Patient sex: M
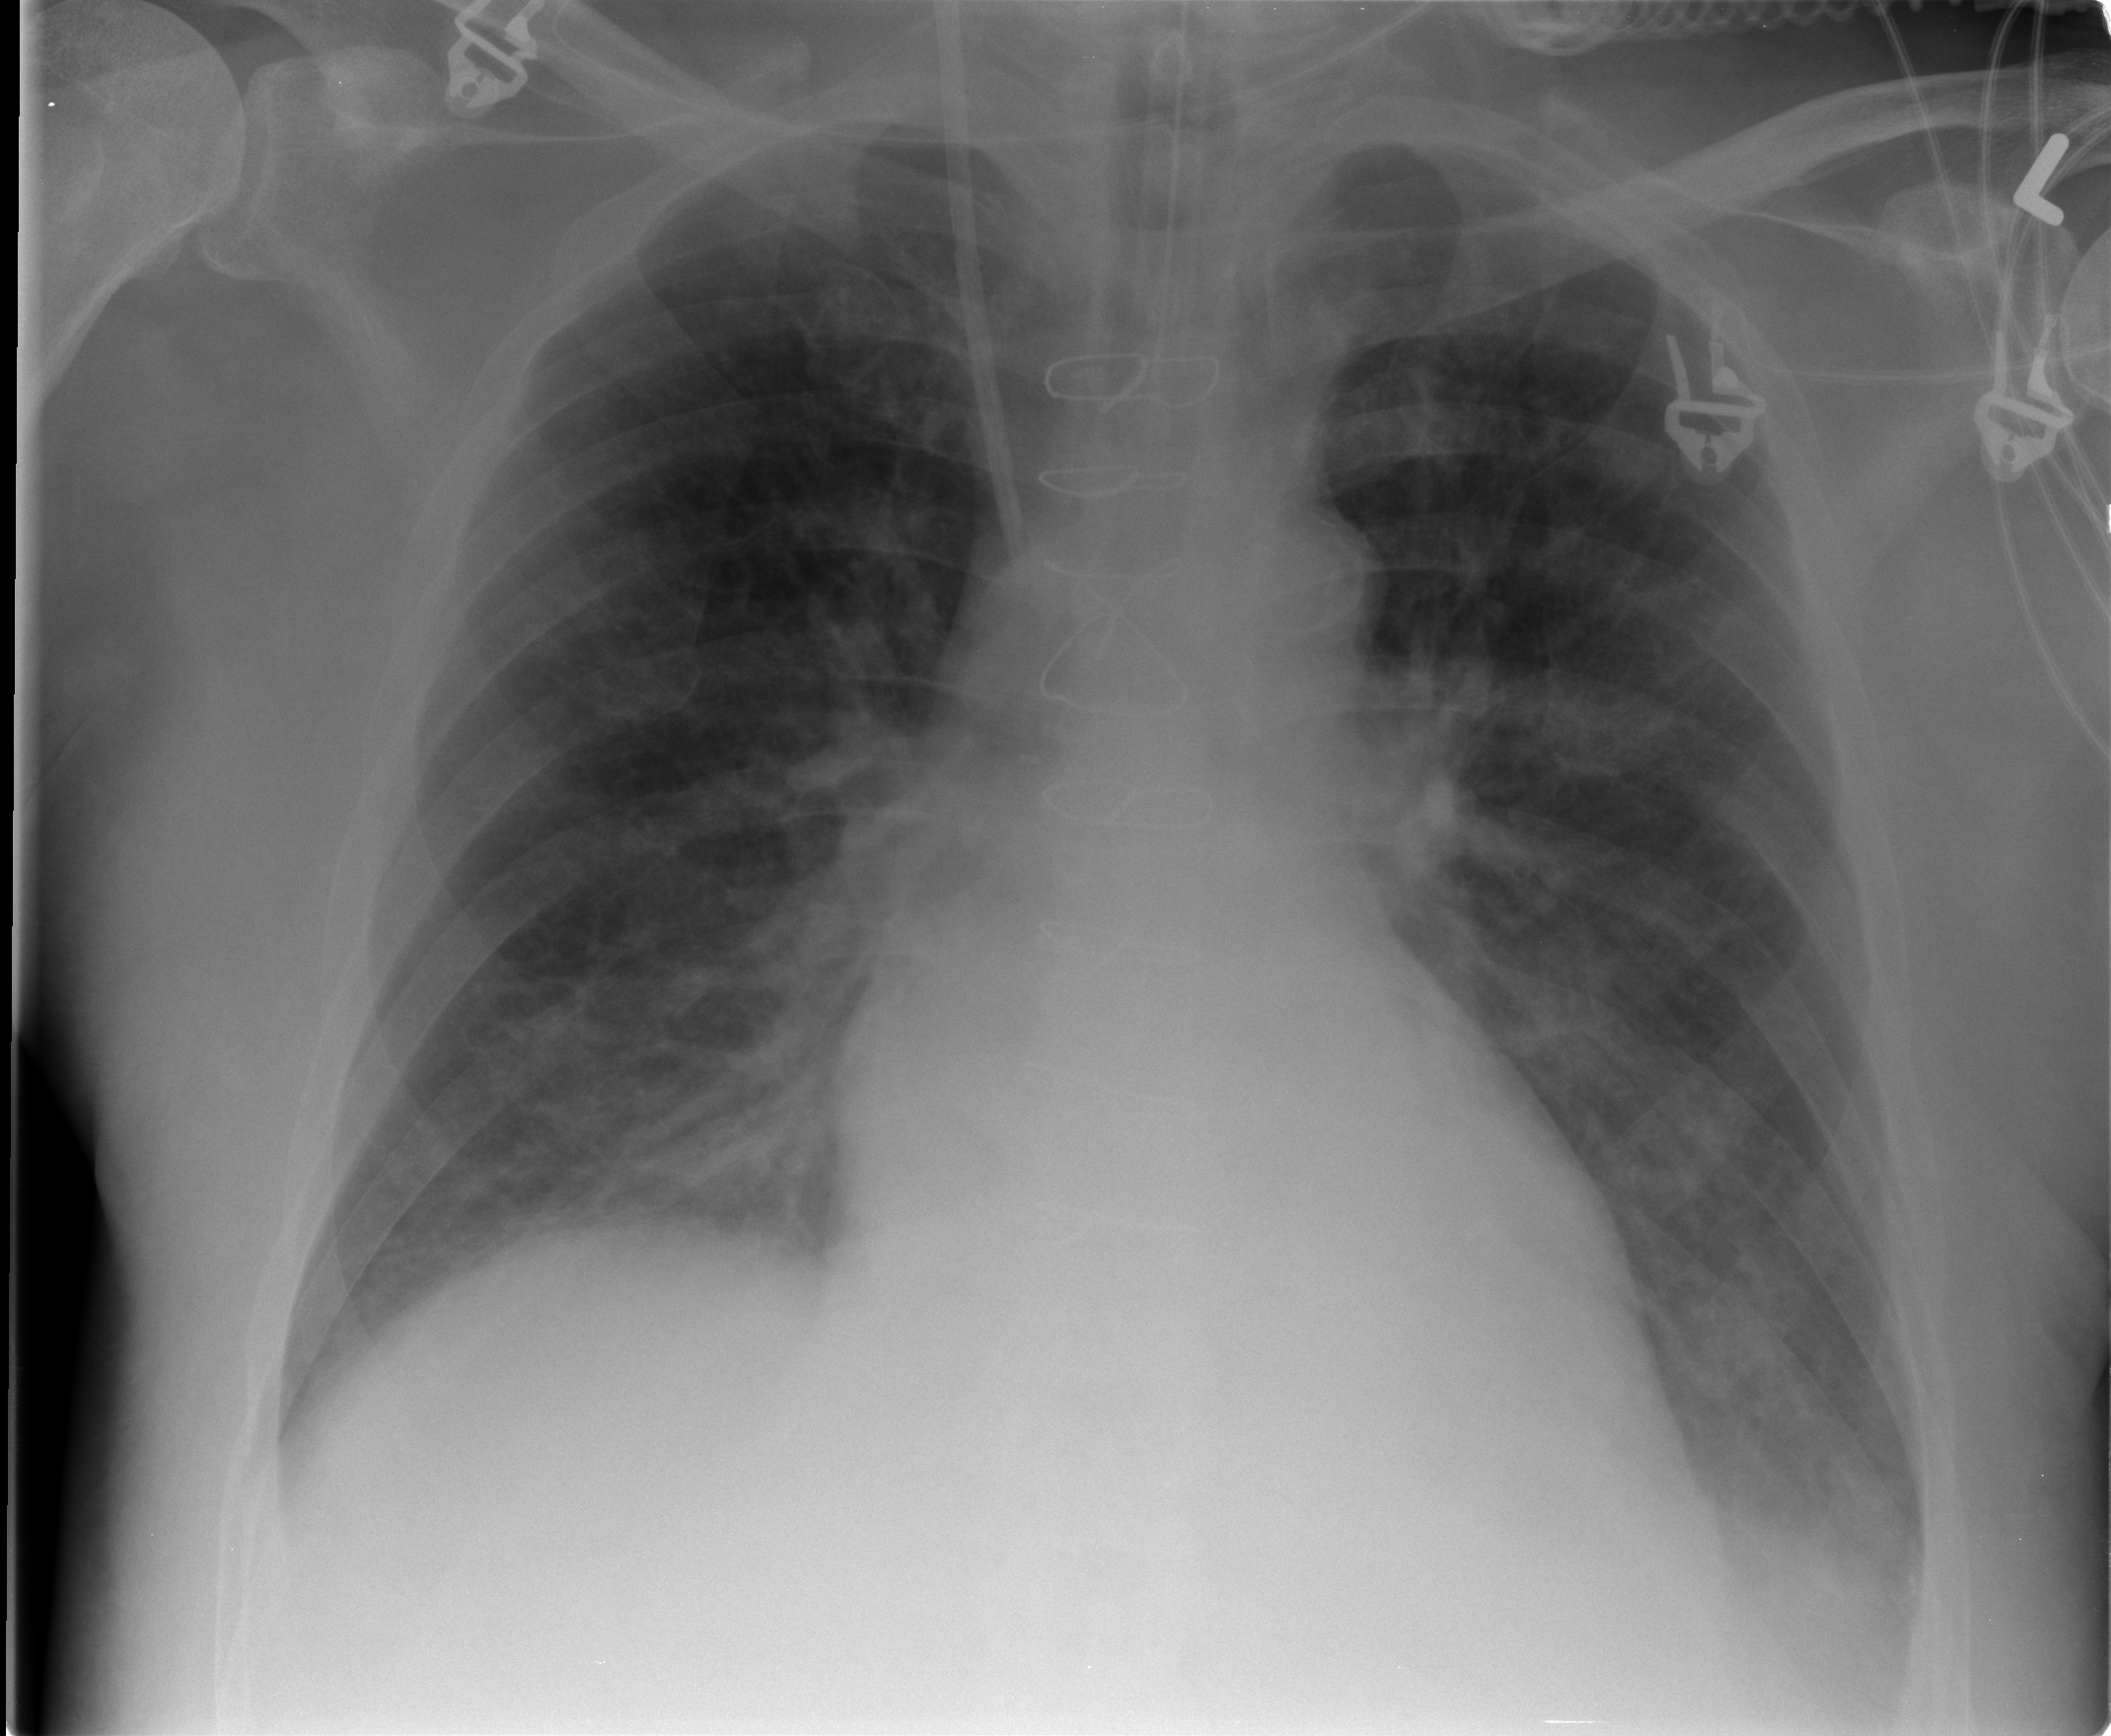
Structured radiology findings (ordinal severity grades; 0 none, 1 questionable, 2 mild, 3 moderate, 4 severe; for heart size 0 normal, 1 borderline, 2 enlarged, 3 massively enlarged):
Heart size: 0
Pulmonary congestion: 1
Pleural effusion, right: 0
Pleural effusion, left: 1
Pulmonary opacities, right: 0
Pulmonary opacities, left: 0
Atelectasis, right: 0
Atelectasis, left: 0